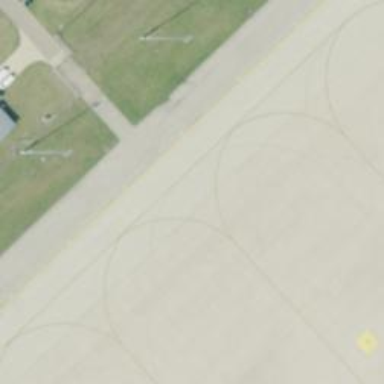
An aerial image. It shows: View of taxiway at the airport.